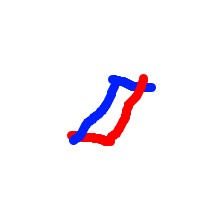
Shape: parallelogram